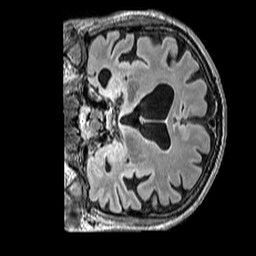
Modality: FLAIR
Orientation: coronal
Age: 75
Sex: male
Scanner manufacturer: siemens
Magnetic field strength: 3 T
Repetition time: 5 s
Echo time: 0.387 s